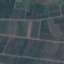
Land use / land cover class: PermanentCrop